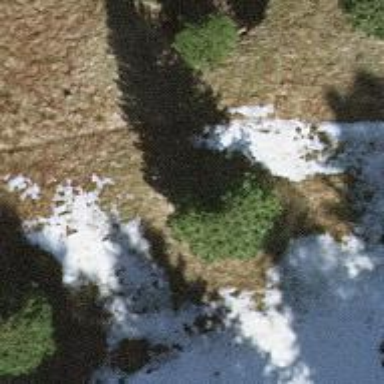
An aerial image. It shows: Single tag "natural: tree."